Question: Here's my fiddle:
<URL> ''
In this screenshot, the green lines represent where I'm trying to apply dotted lines.

I am able to get the left-right borders to appear as dotted lines, but not the bottom borders.
How can I resolve this?
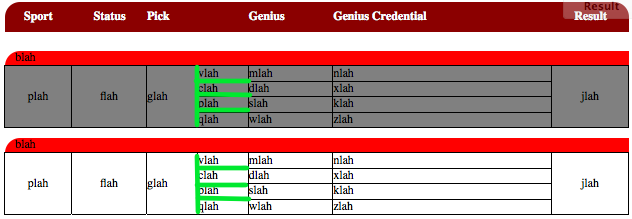
Answer: The issue you're seeing is due to the rules of conflict resolution when it comes to border collapse. Solid takes precedence over dotted:
<URL>
I believe you will need to make the conflicting borders dotted as well. So if you went a cell's left border to be dotted, you'll need to make the right border of the cell to its left also dotted (or anything of lower precedence, but dotted make the most sense).